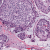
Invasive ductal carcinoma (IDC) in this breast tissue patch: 1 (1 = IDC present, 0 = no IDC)